Question: I'm trying to mimic Twitter's "slide up to show" action as soon in the attached images:
If you notice the detail view is hidden in the first with just a little indicator there's more there. Then when you slide up it shows the detail view. I don't want to slide the main view away, just detect the touch and slide up then "move" the hidden view into view.
I'm thinking something like instantiating the view with a frame that is off screen. Then when the user slides it will reframe to be on screen. I cannot figure out how to animate it so it starts to appear with the slide. Any tips? Does this approach seem like a good way to do it?
Thanks!
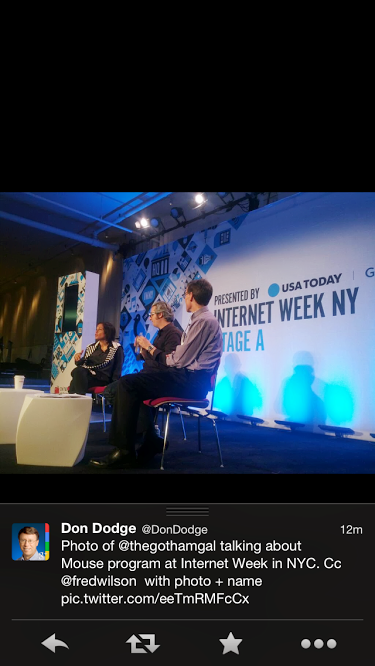
Answer: You may try out this,
Initially keep the details view off the screen then use the following code to bring it up by giving the co-ordinates
'''
CGRect detailsViewFrame = detailsView.frame;
detailsViewFrame.origin.x = 222; // new x coordinate
detailsViewFrame.origin.y = 294; // new y coordinate
[UIView animateWithDuration:0.5 delay:0.2 options: UIViewAnimationCurveEaseOut
animations:^{
detailsView.frame = detailsViewFrame;
}
completion:^(BOOL finished){
}];
'''